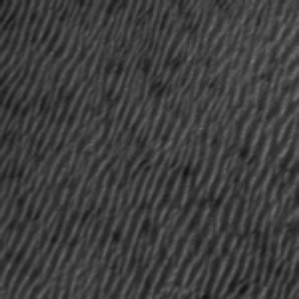
Label: frost